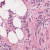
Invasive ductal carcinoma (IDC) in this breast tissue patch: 1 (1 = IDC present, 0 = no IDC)